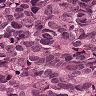
Metastatic tissue present: yes